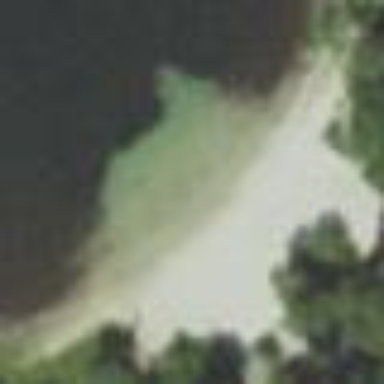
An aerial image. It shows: Scenic beach with natural beauty.